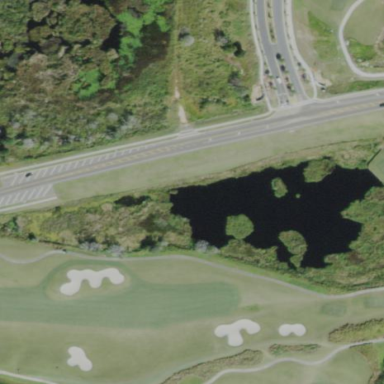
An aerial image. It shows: Picturesque scene of golf course with lateral water hazard.